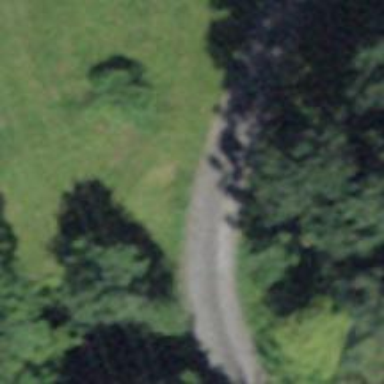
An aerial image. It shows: Service road designated as route.